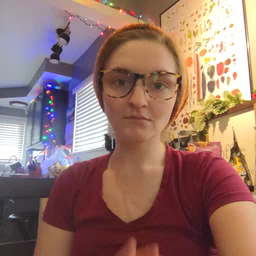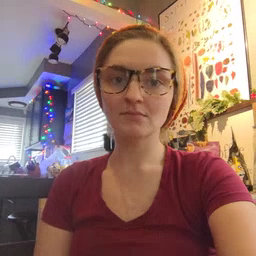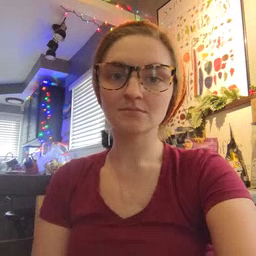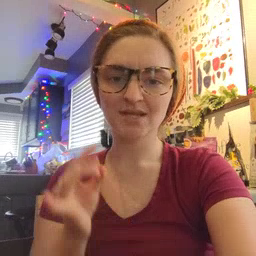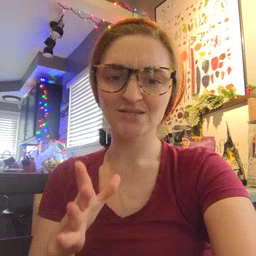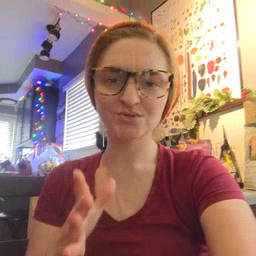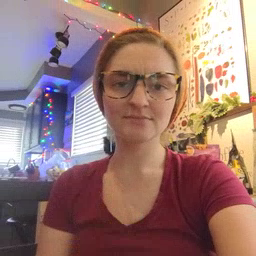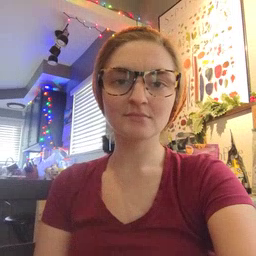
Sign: hate